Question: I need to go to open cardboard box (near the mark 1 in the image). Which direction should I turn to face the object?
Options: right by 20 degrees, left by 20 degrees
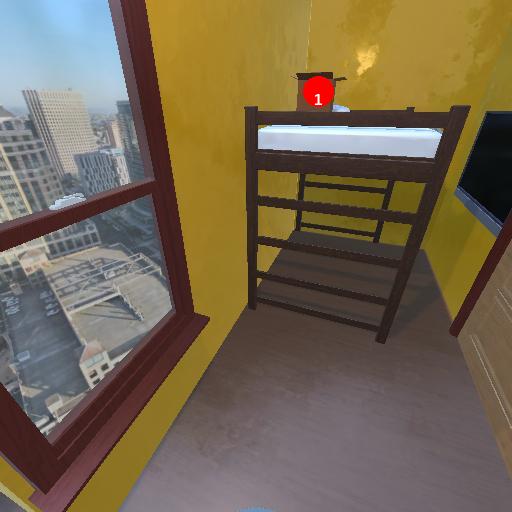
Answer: right by 20 degrees